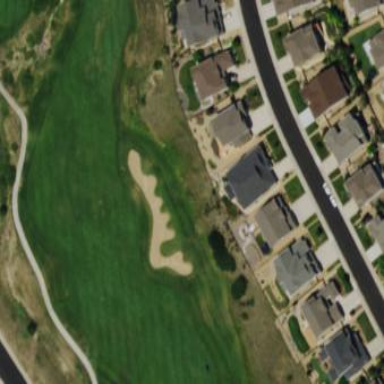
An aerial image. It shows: Golf rough area.